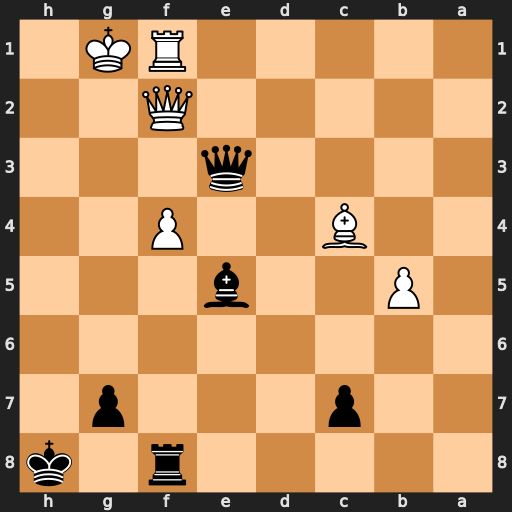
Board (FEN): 5r1k/2p3p1/8/1P2b3/2B2P2/4q3/5Q2/5RK1
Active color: b
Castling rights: -
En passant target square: -
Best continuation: Qxf2+ Kxf2 Rxf4+ Ke2 Rxc4